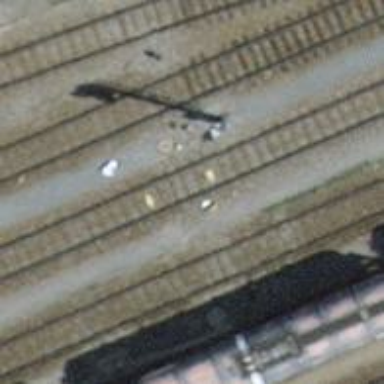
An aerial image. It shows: Railway signal.